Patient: sex F, age 82
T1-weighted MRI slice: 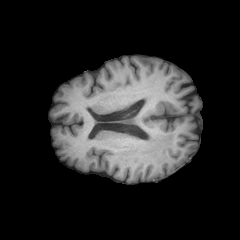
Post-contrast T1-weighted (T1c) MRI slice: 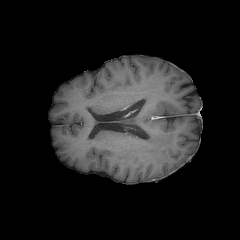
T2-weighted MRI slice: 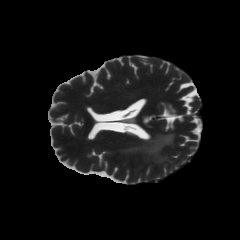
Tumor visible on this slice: yes
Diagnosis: Glioblastoma, IDH-wildtype
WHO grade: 4